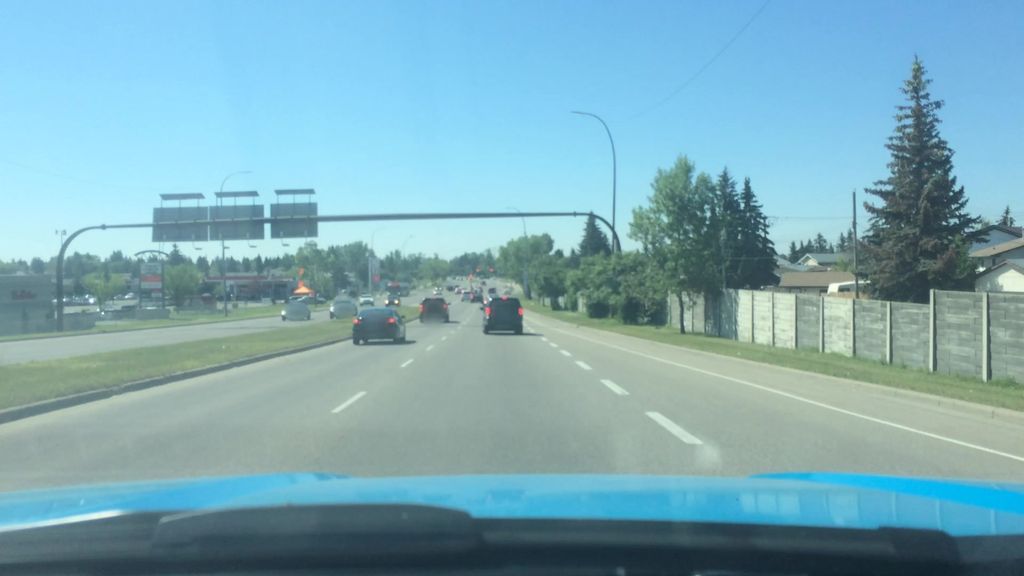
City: calgary